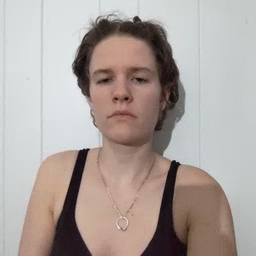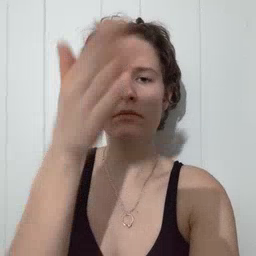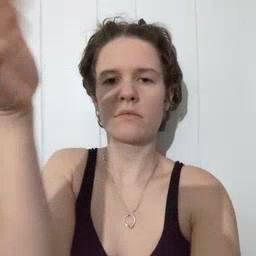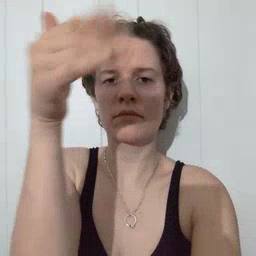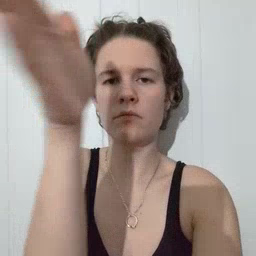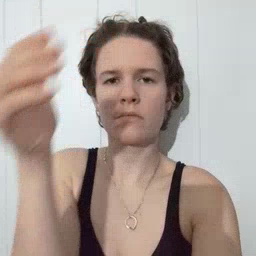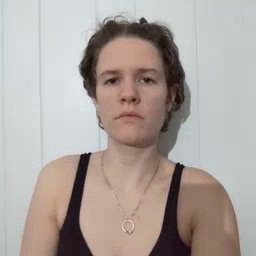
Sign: flag